Field crop: maize
Growth stage: 2
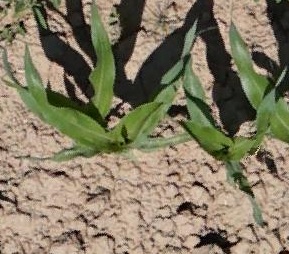
Species: maize